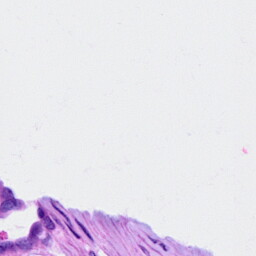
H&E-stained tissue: Ovarian